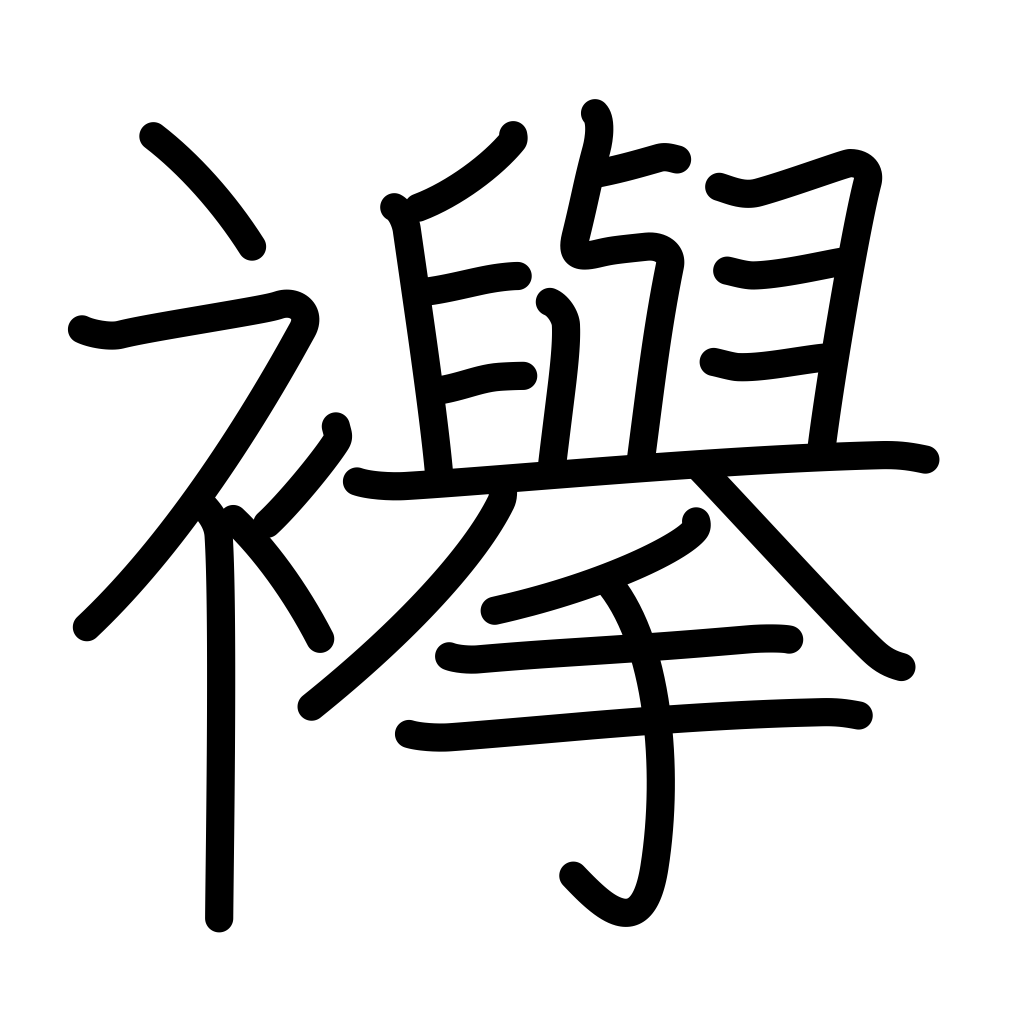
Meaning: cord to hold up sleeves